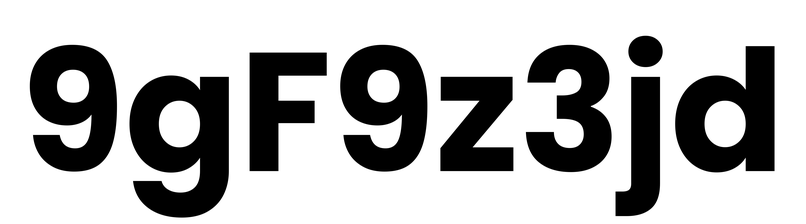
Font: Poppins-Bold